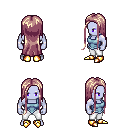
a pixel art fantasy rpg character, male body template, dark elf, purple skin, blue vest, white pants, white blonde extra-long hairstyle, gold boots, four views (front, back, left, right), 2x2 character sprite sheet, small pixel art, hard edges, no anti-aliasing